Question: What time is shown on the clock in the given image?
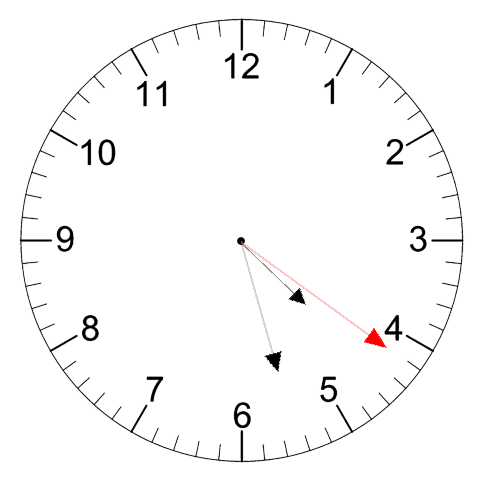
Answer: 04:27:21